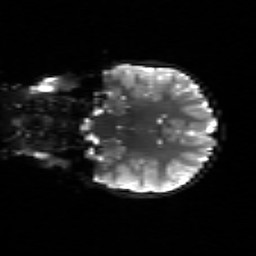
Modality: sbref
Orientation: coronal
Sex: female
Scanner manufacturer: siemens
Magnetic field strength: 3 T
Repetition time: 5 s
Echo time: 0.071 s